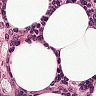
Metastatic tissue present: no